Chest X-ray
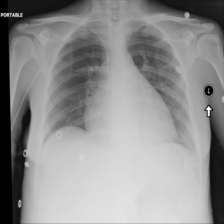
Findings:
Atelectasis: negative
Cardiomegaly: negative
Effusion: negative
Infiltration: negative
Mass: negative
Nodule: negative
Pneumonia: negative
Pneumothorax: negative
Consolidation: negative
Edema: negative
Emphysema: negative
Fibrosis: negative
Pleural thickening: negative
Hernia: negative